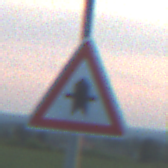
Verkehrszeichen: Vorfahrt
Umgebung: Outdoor, Nature
Tageszeit: SunriseSunset
Wetter: PartlyCloudy
Licht: Natural
Jahreszeit: NotSpecified
Kontrast: MediumContrast